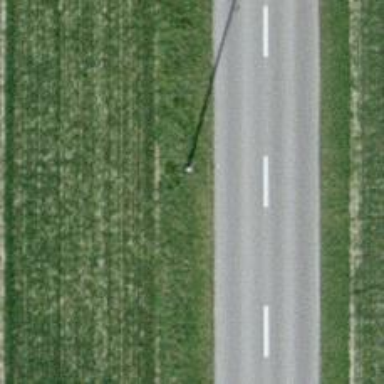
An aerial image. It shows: Power pole.